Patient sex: M
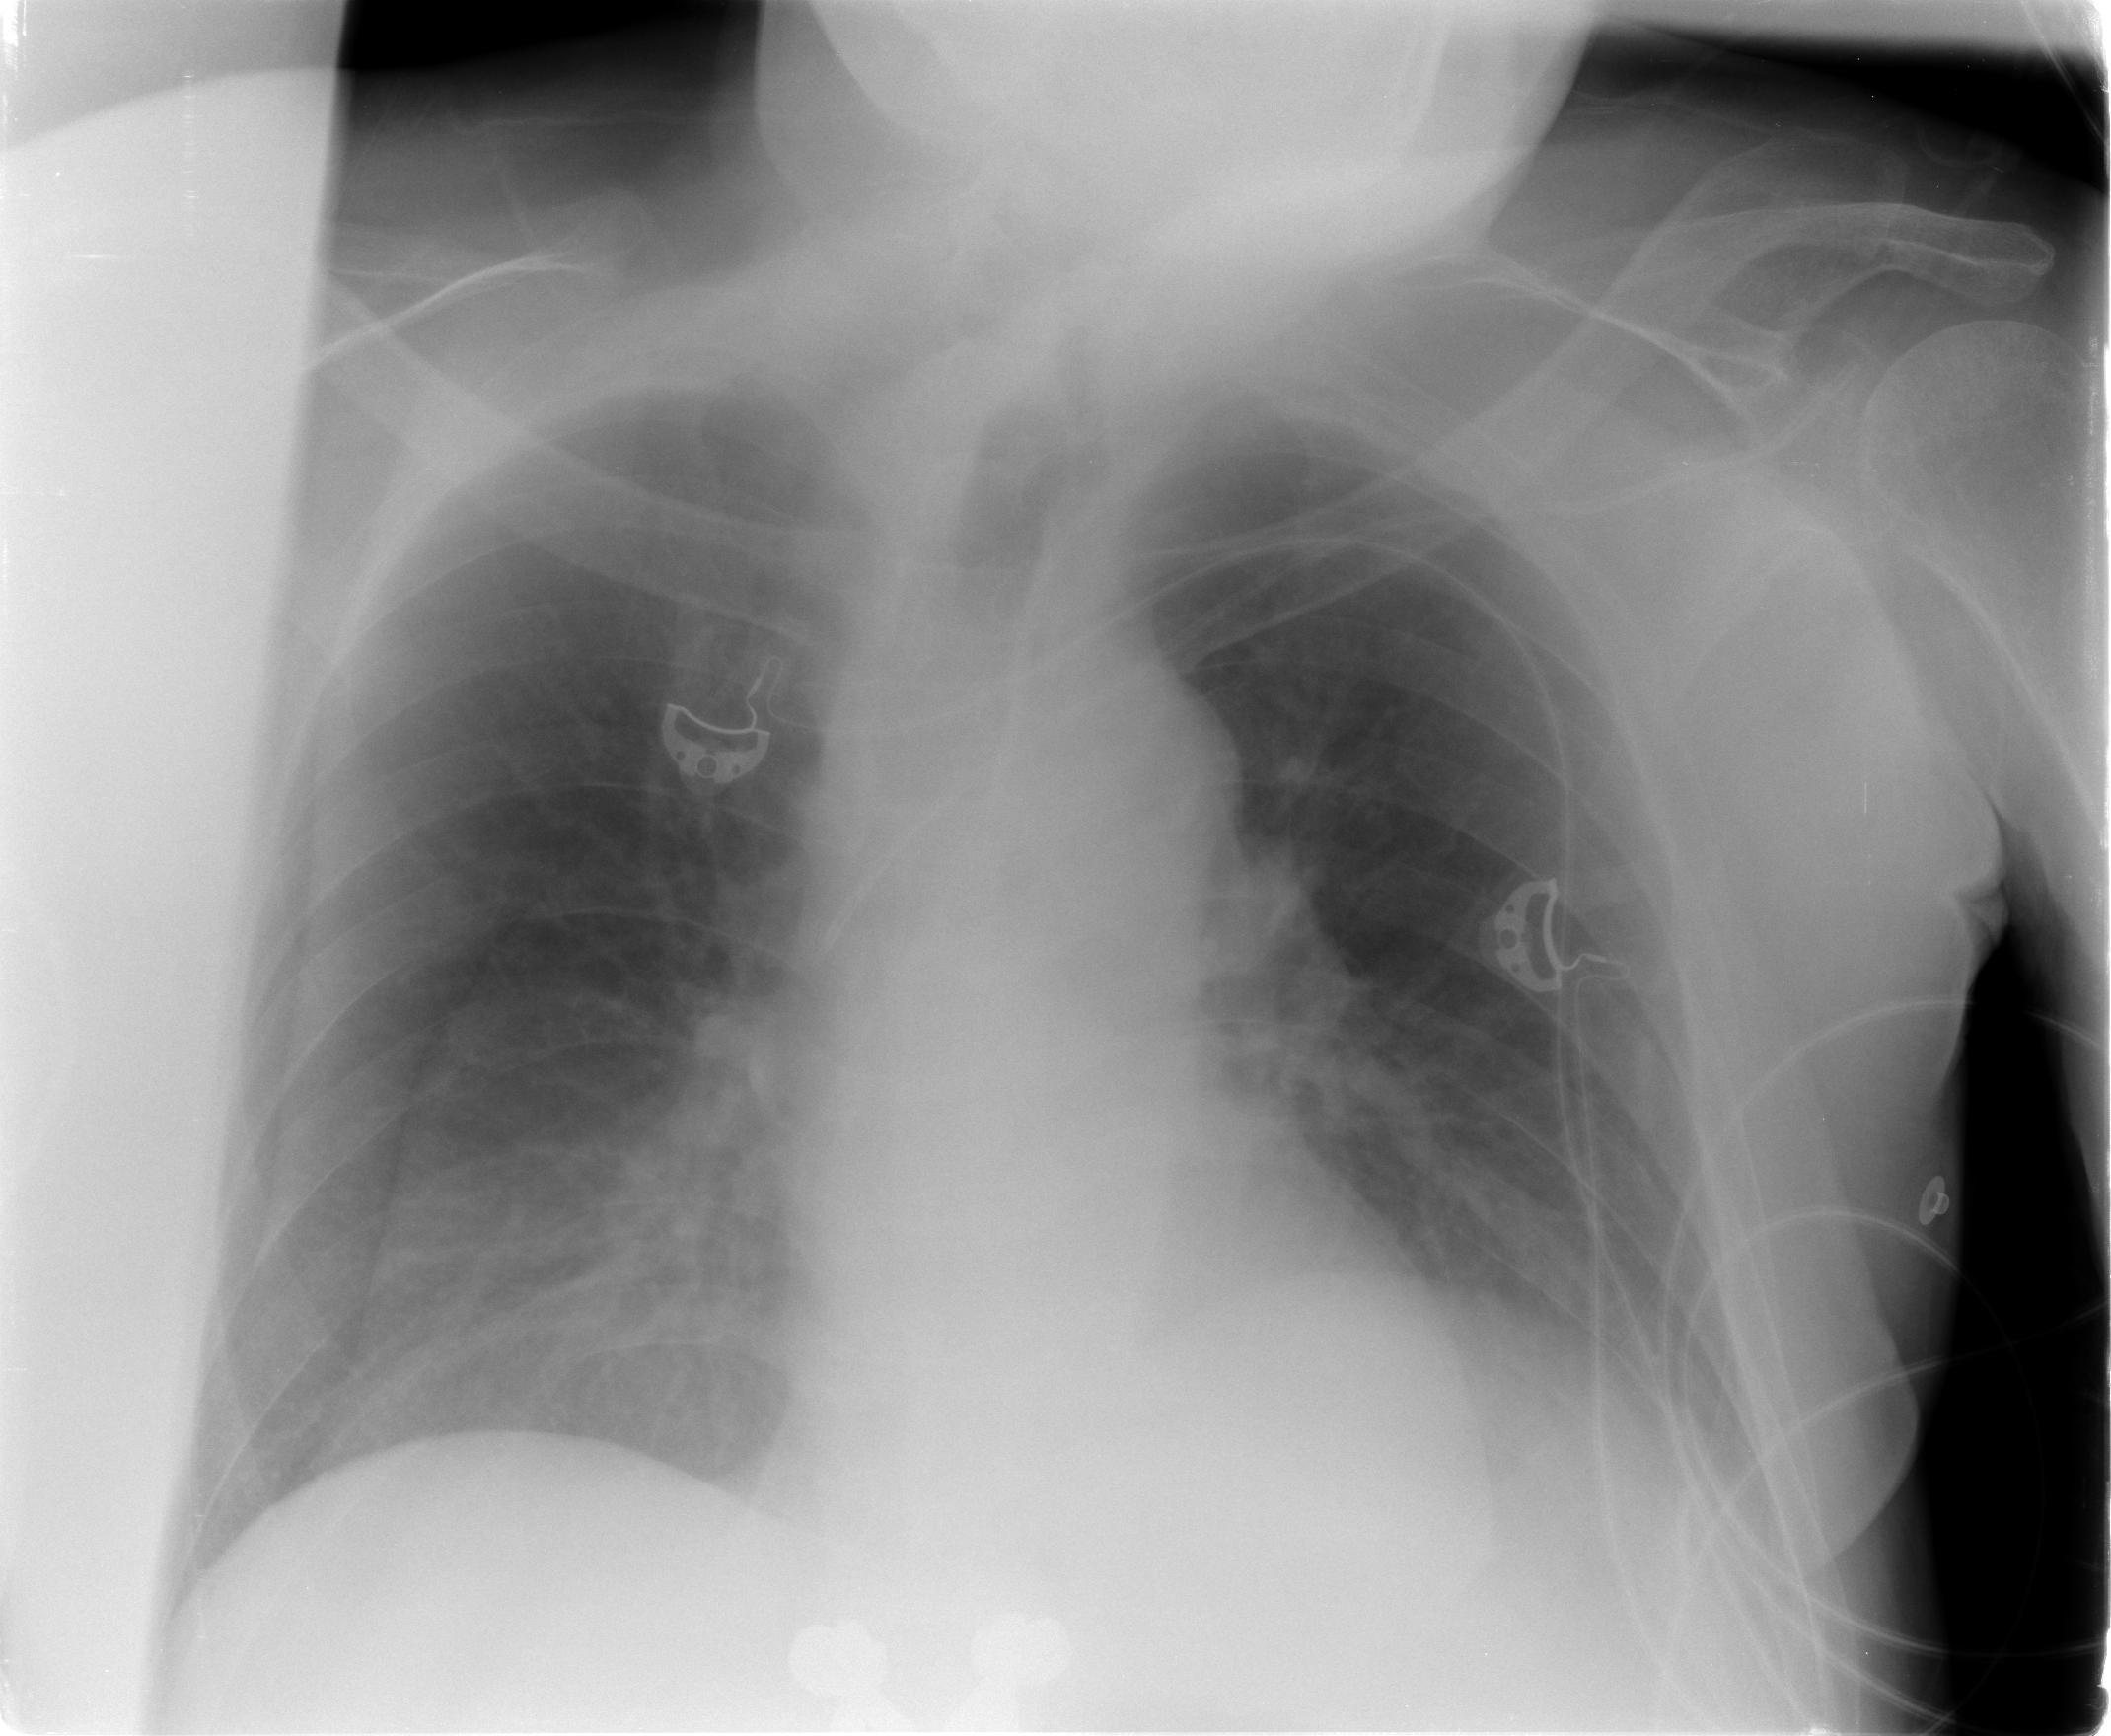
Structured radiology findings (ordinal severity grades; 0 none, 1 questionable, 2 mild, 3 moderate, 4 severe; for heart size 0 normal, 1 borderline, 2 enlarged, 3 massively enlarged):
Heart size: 0
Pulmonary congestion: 0
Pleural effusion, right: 0
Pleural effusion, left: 0
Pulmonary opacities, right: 0
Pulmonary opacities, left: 0
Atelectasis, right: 0
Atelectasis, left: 1